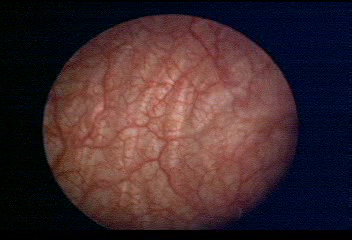
Modality: WLC
Class: Normal mucosa
Bladder cancer association: No